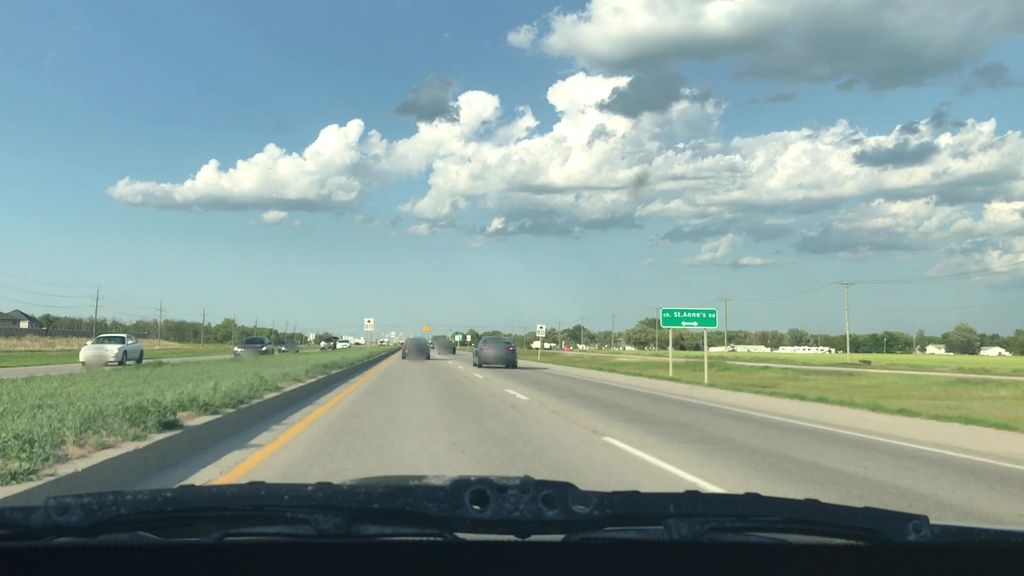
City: winnipeg